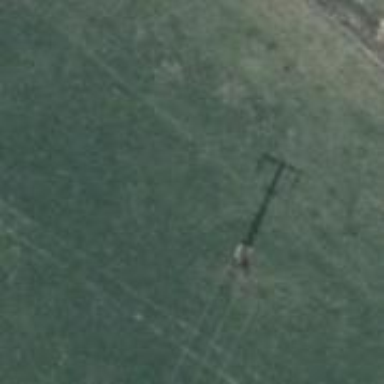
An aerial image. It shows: Power pole.